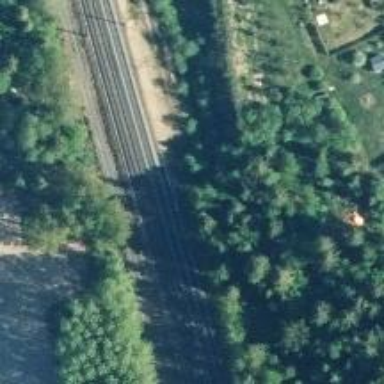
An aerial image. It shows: Continuous rail railway with electrified contact line.